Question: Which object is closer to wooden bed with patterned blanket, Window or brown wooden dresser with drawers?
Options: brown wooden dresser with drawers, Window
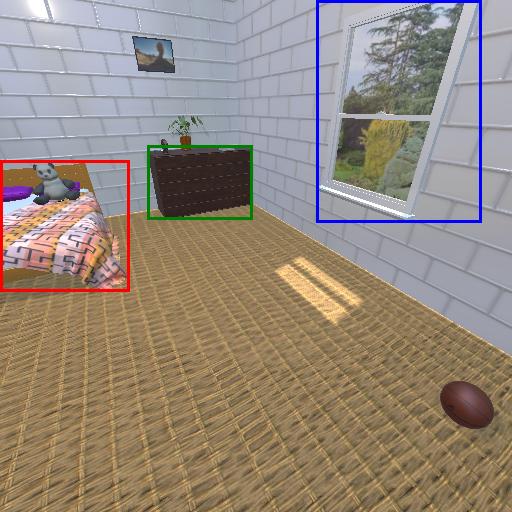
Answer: brown wooden dresser with drawers